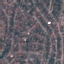
Land use / land cover: Residential